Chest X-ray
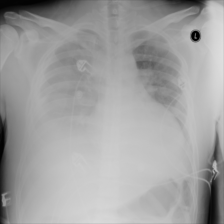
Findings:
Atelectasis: negative
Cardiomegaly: negative
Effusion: positive
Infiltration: negative
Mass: negative
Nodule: negative
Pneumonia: negative
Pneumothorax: negative
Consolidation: positive
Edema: negative
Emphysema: negative
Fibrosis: negative
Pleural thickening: negative
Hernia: negative